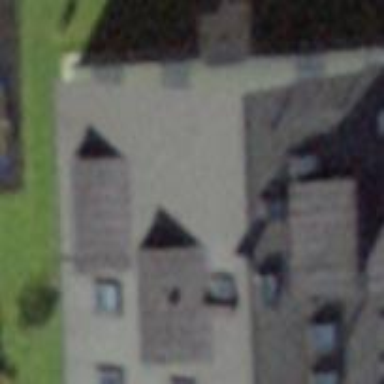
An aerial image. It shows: Image showing building with apartments.